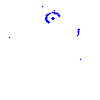
Particle: kaon